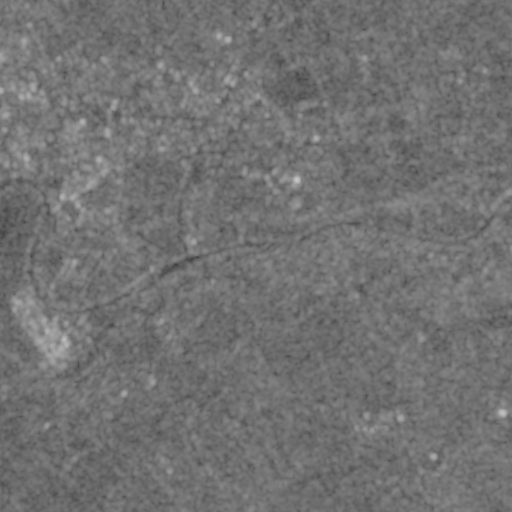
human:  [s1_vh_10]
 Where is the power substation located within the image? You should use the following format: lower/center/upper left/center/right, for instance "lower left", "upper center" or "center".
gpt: The power substation is located in the lower left of the image.
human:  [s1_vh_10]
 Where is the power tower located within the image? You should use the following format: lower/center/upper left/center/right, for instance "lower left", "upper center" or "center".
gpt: The power tower is located in the lower left of the image.
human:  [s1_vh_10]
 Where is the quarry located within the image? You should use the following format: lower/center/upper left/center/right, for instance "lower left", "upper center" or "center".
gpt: The quarry is located in the center right of the image.
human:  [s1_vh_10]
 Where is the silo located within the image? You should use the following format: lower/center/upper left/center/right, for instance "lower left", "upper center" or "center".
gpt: The silo is located in the center left of the image.
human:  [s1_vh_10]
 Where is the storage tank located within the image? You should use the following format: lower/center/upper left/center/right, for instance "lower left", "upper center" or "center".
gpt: The storage tank is located in the lower left of the image.
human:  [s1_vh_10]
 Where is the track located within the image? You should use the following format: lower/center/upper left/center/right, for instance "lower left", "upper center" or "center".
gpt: The track is located in the center left of the image.
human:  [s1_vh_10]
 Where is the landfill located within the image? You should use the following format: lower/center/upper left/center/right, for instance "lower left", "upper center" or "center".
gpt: There is no landfill in the image.

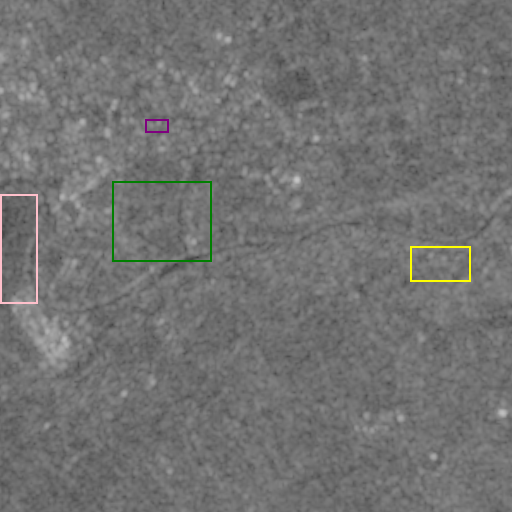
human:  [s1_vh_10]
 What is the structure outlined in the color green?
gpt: The structure outlined in green is a park.
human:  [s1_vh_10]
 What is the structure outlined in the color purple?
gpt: The structure outlined in purple is a parking lot.
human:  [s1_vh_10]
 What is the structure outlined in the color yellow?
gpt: The structure outlined in yellow is a quarry.
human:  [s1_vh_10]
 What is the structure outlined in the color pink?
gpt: The structure outlined in pink is a track.
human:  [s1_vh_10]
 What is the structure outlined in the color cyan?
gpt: There is no cyan outline.